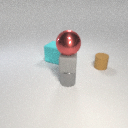
large red metal sphere above small gray rubber cube